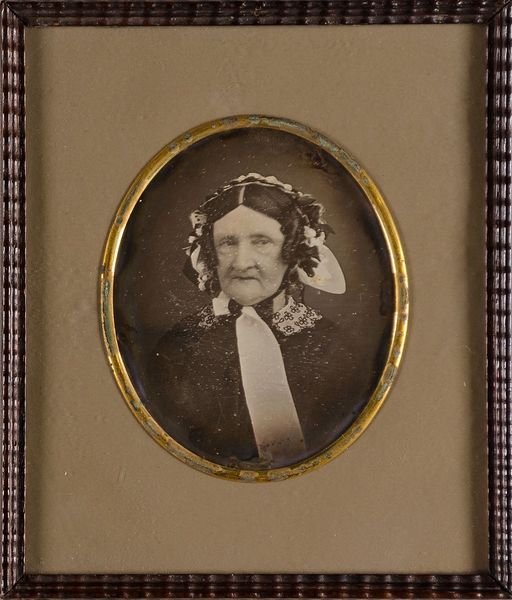
Titel: Frau Kunhardt
Künstler: L. E. Ulrich
Standort: Hamburg
Institution: Museum für Kunst und Gewerbe Hamburg
Schlagwörter: frau, haube, brustbild, kopfbedeckung, dreiviertelansicht, foto, fotografie, photographie, photo, lichtbild, daguerreotypie, bildwerke, angewandte und bildende kunst, hessische systematik, porträtfotografie, porträtphotographie